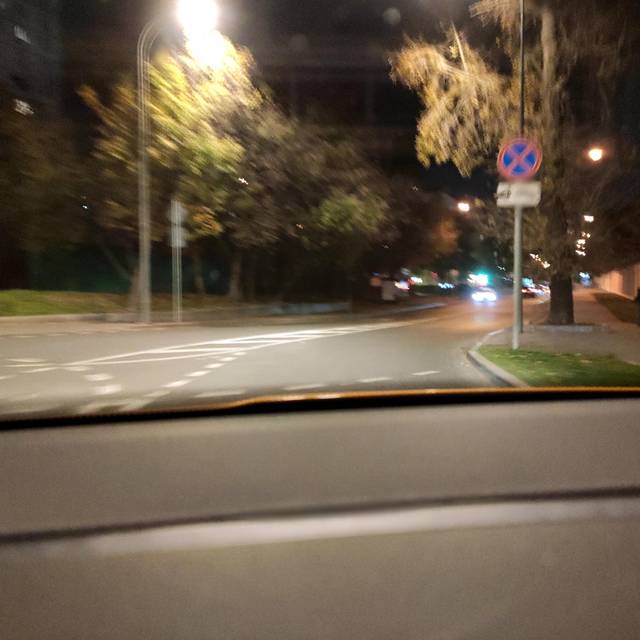
Region: Russia
Coordinates: 55.756, 37.549